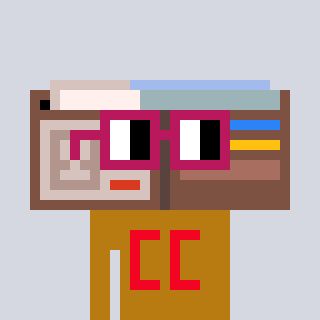
a pixel art character with square dark red glasses, a wallet-shaped head and a gold-colored body on a cool background